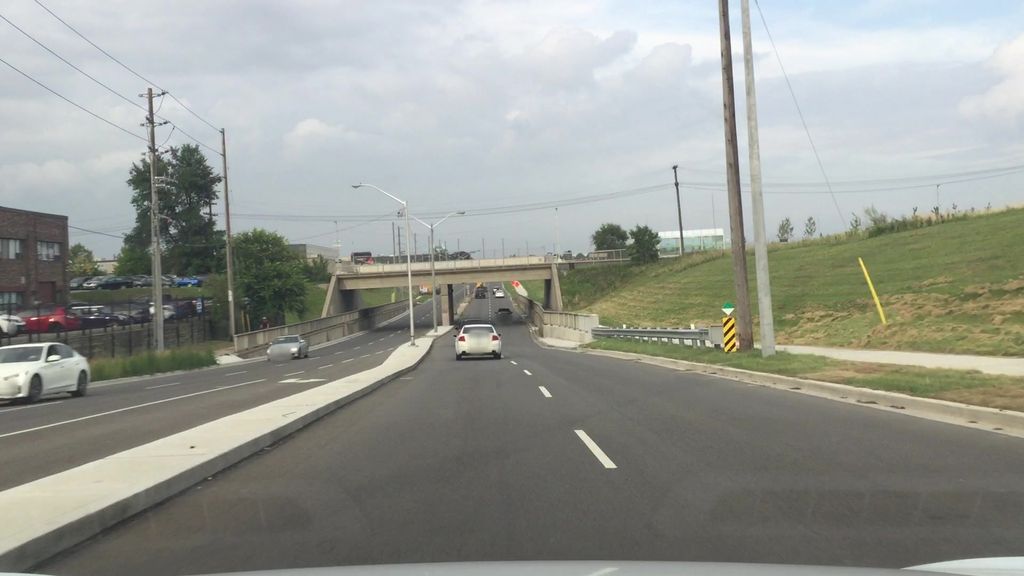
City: toronto